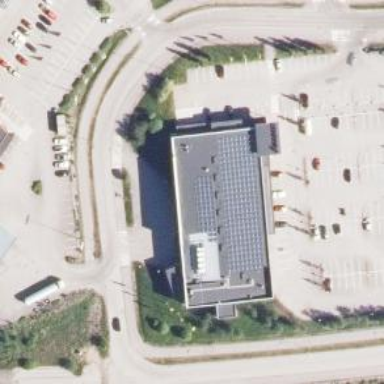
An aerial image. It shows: Supermarket building.